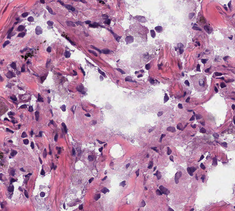
Tumor epithelial tissue: no
Tumor-associated stroma tissue: no
Normal tissue: yes